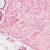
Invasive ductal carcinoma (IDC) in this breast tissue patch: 0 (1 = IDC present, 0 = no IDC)